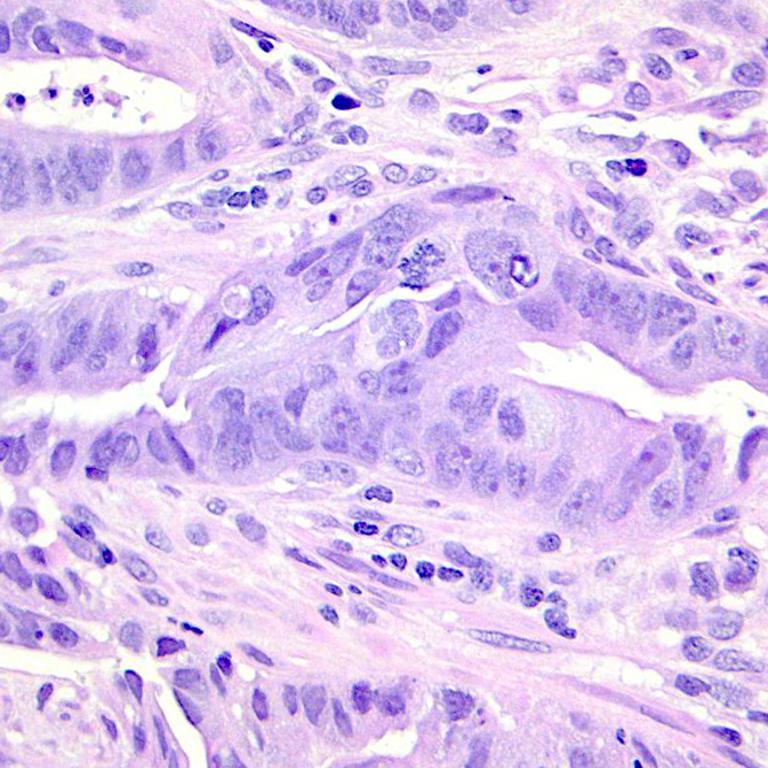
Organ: colon
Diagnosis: adenocarcinomas